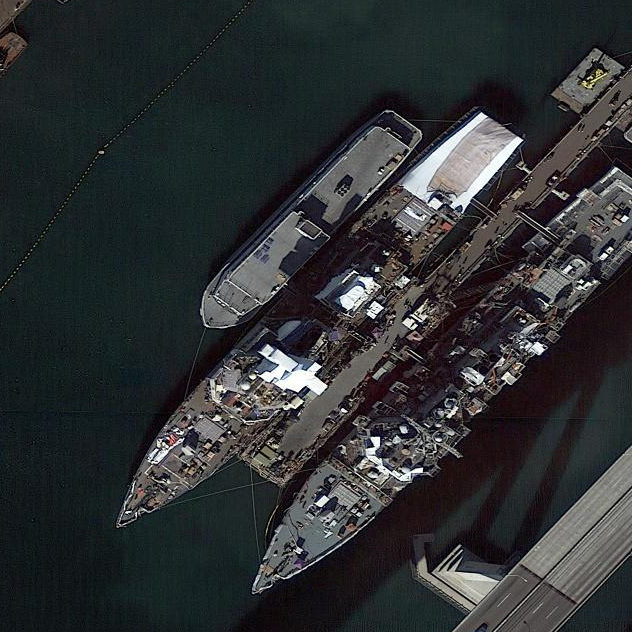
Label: destroyer